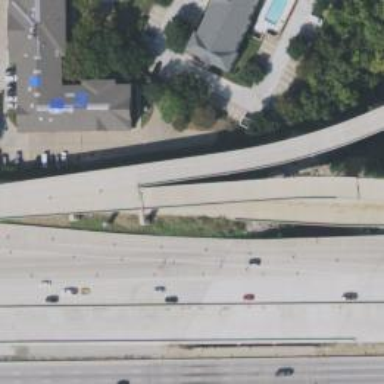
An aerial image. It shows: Bridge.